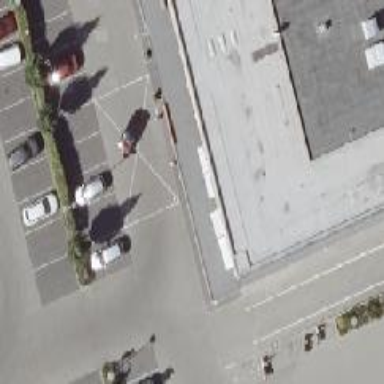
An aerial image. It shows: Supermarket.